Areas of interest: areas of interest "Business office"
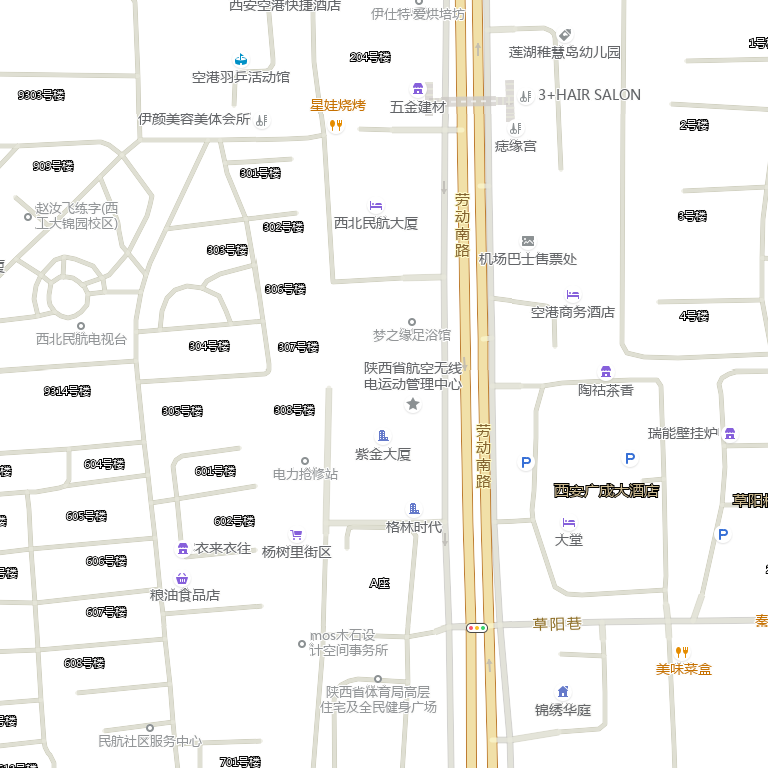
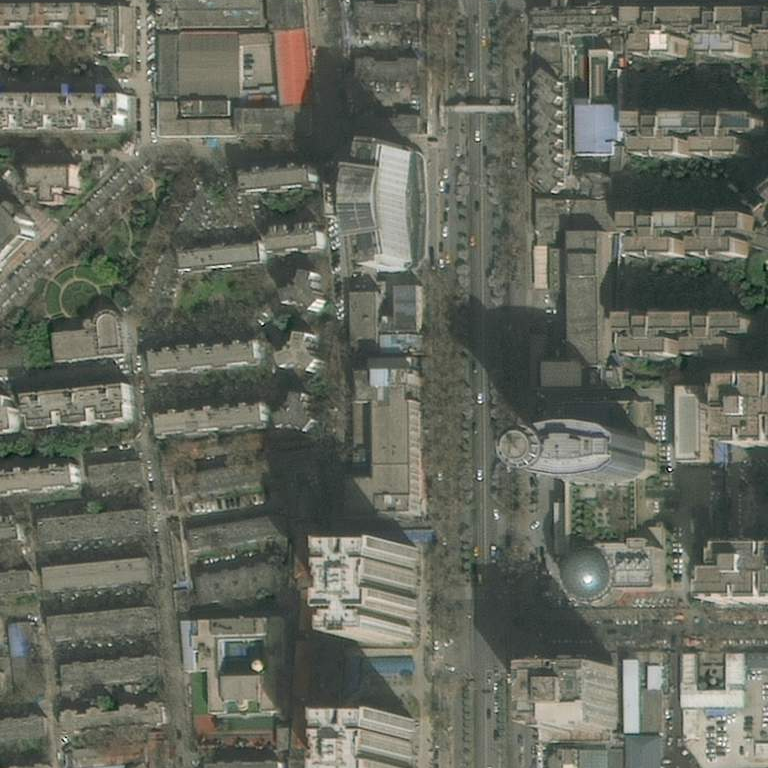